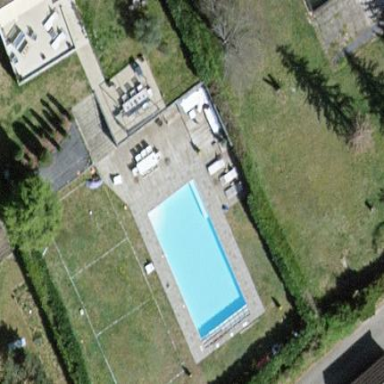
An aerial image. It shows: Outdoor swimming pool in leisure land area.